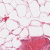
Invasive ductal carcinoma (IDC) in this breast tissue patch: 0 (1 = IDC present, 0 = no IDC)